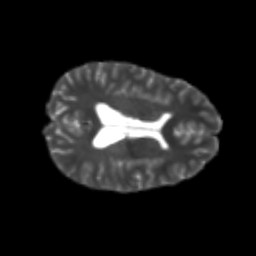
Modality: T2w
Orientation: axial
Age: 25
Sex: female
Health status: healthy
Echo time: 0.074 s